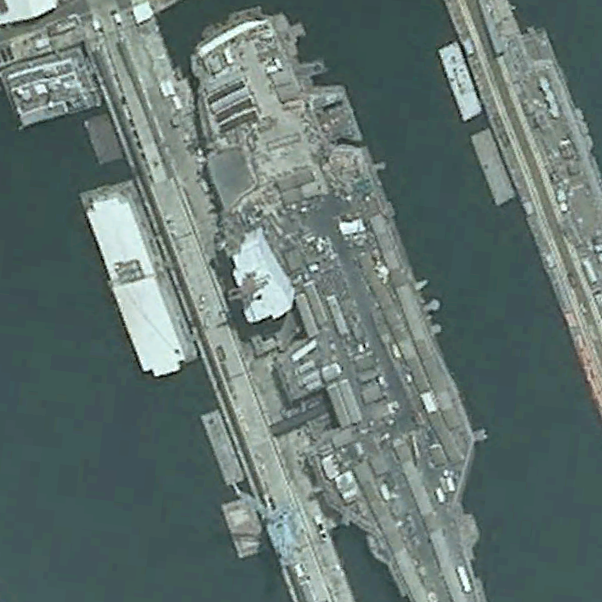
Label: aircraft_carrier